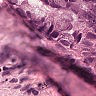
Metastatic tissue present: yes